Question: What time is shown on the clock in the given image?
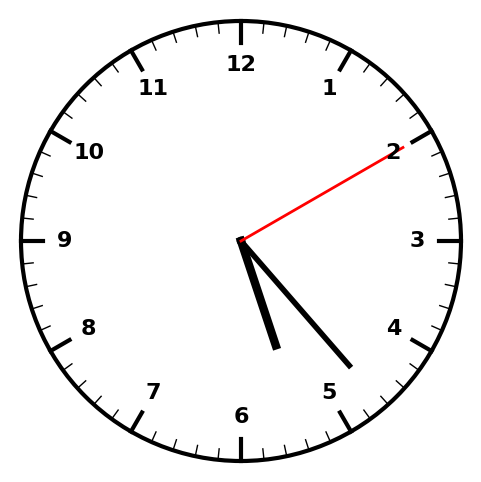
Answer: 05:23:10